Aerial crown-view tile of a tropical tree (Barro Colorado Island, Panama), acquired 20241216:
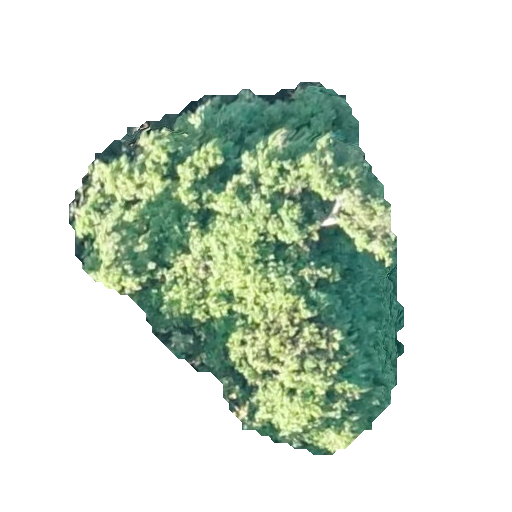
Species: Prioria copaifera
GBIF accepted scientific name: Prioria copaifera
Crown area: 121.974 m²